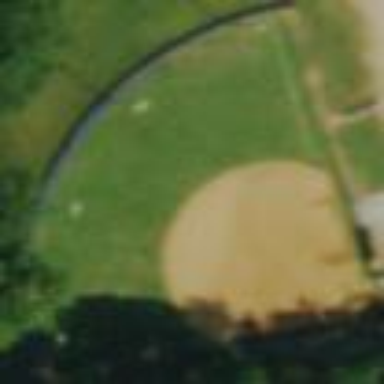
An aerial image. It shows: Softball pitch for leisure and sport activities.